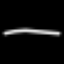
Label: line